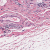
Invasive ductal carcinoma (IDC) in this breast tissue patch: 0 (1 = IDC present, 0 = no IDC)